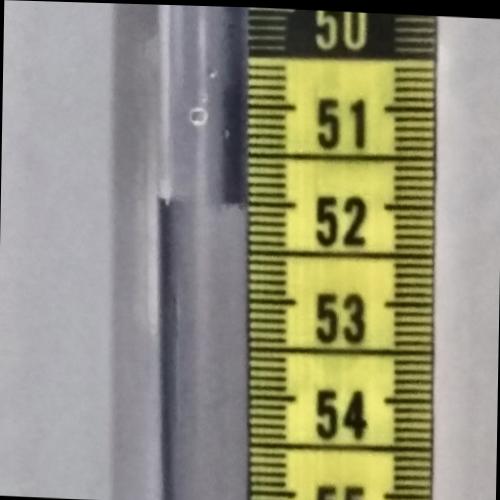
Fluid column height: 52.0 cm